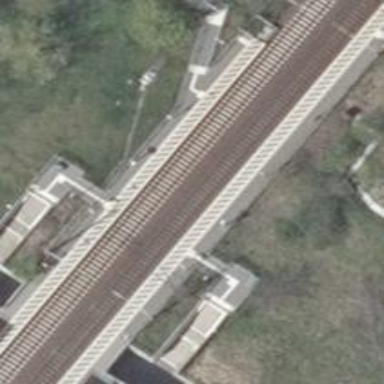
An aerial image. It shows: Stop position for public transport at railway stop.